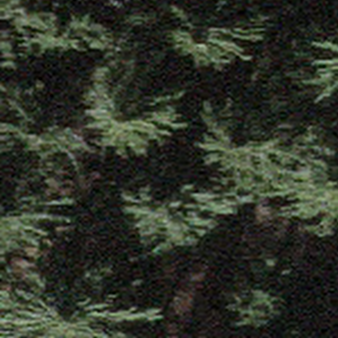
Label: other